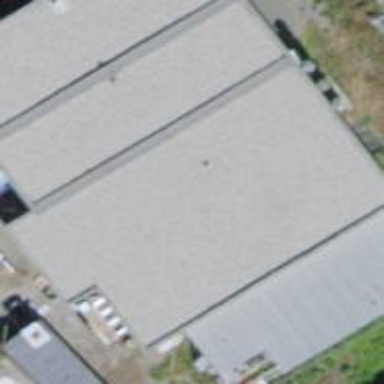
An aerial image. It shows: Manufacturing building.